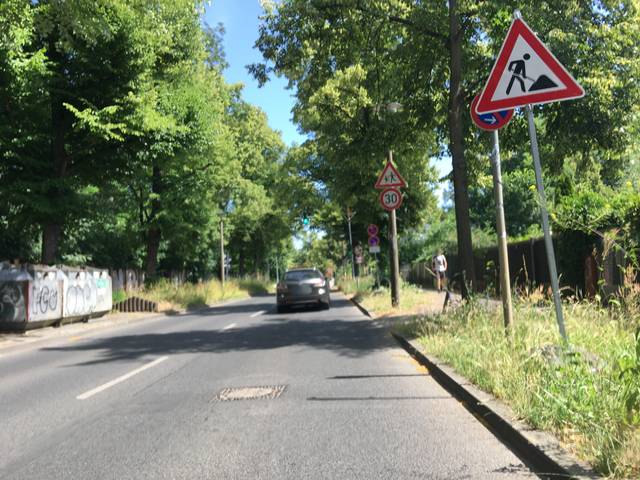
Region: Germany
Coordinates: 52.559, 13.454